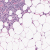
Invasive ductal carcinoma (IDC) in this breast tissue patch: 1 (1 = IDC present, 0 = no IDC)